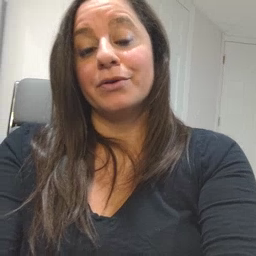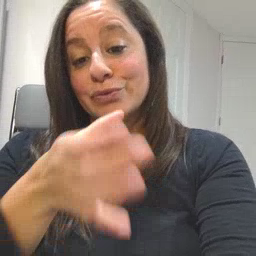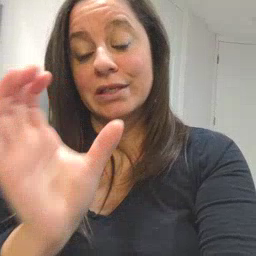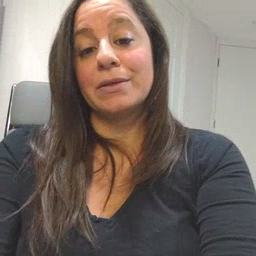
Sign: drink